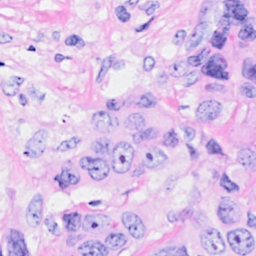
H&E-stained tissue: Breast